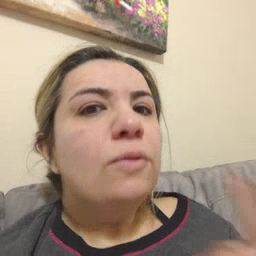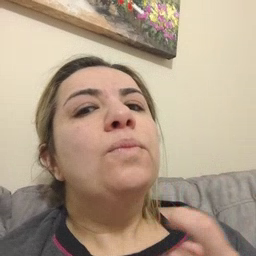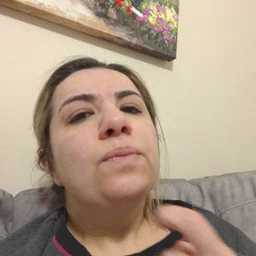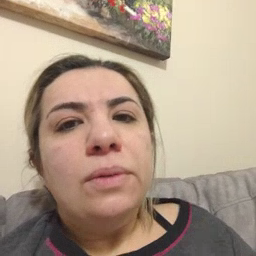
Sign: red